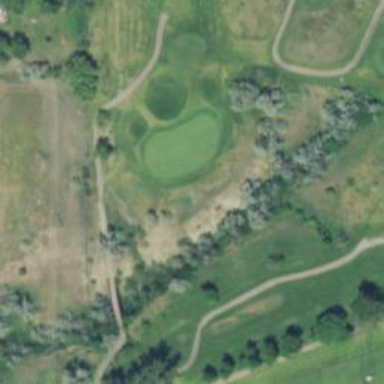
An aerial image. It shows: Golf hole.